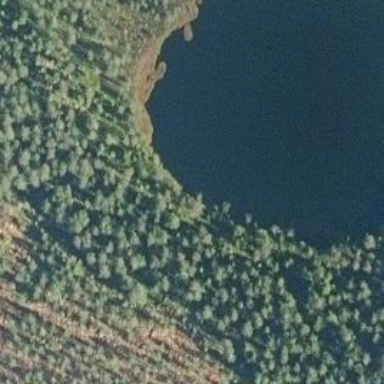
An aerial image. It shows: Pond surrounded by natural water.